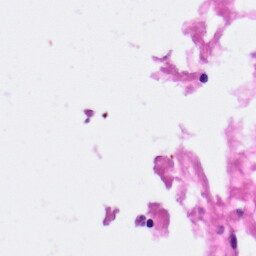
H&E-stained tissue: Pancreatic